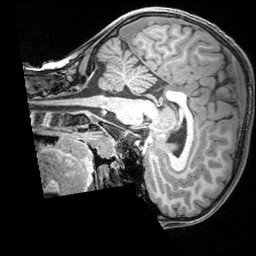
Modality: T1w
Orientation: sagittal
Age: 9
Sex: male
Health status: ill
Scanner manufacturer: siemens
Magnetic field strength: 3 T
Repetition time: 1.6 s
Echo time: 0.00179 s